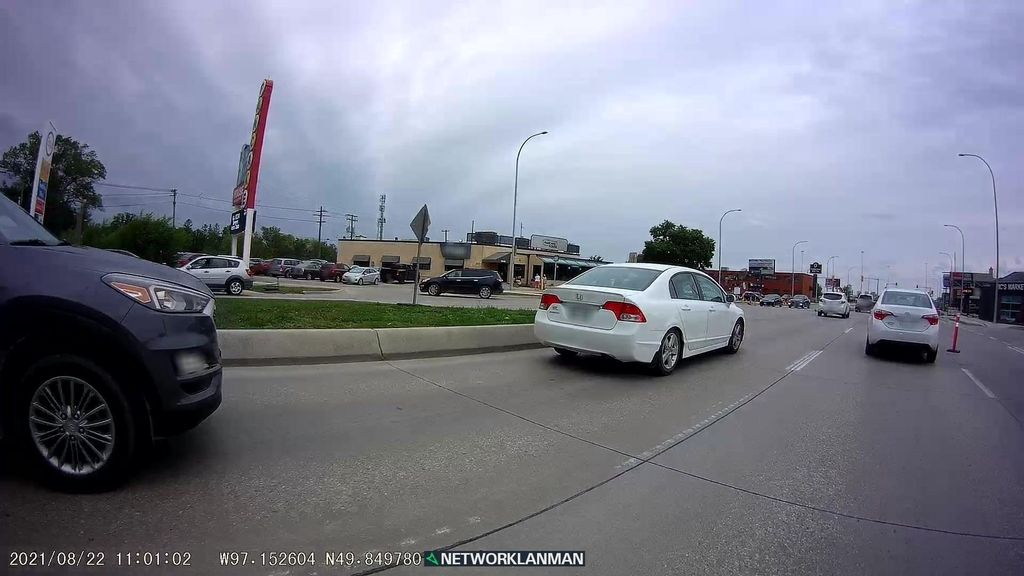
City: winnipeg